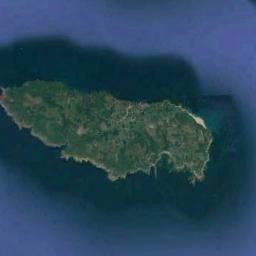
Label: island